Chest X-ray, AP view. Patient: 49 years old, sex F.
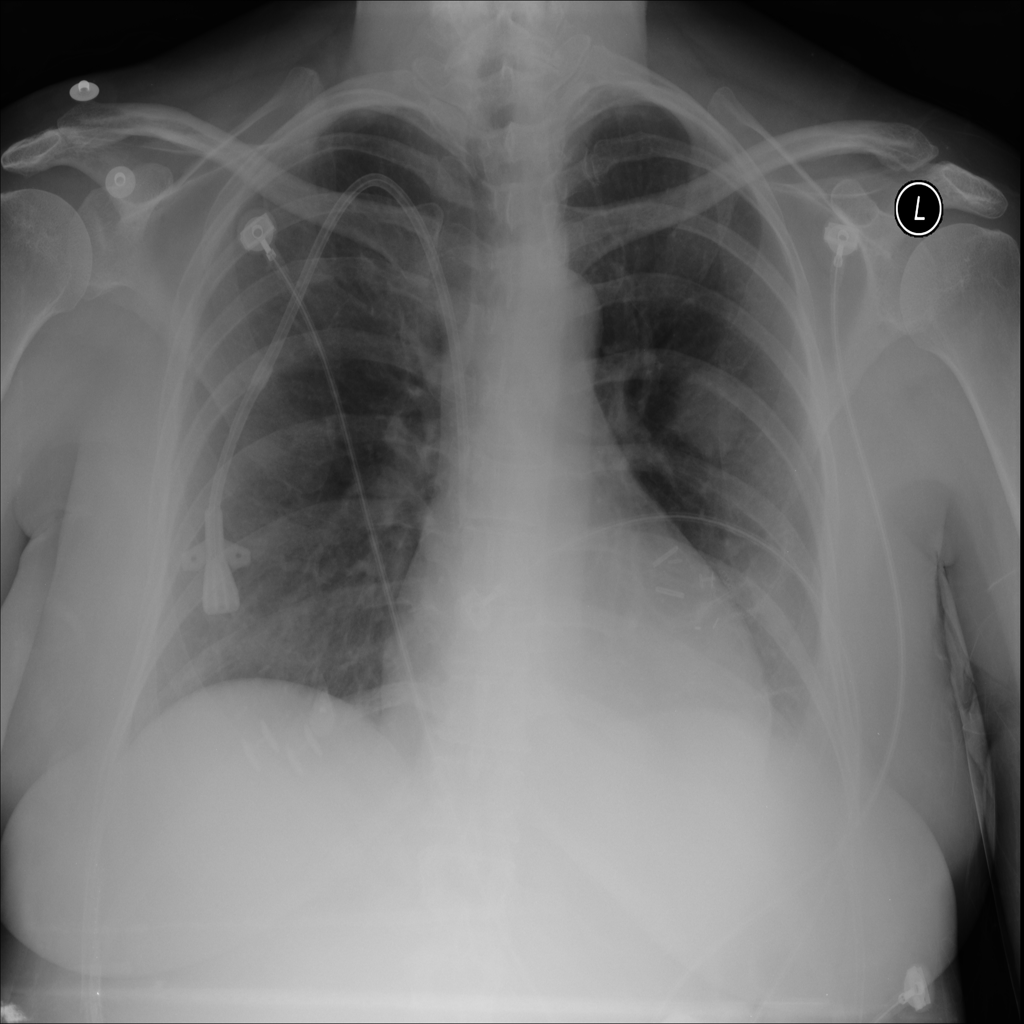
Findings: Mass